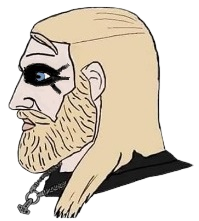
Label: 4_Yes_Chad